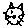
Label: cat